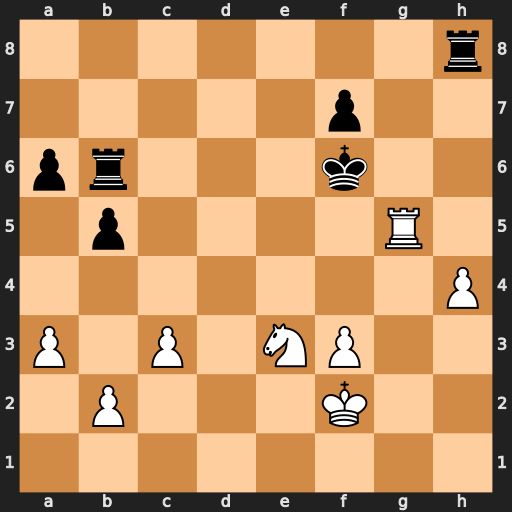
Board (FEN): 7r/5p2/pr3k2/1p4R1/7P/P1P1NP2/1P3K2/8
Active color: w
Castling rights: -
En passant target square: -
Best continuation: Nd5+ Ke6 Nxb6